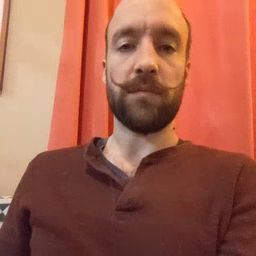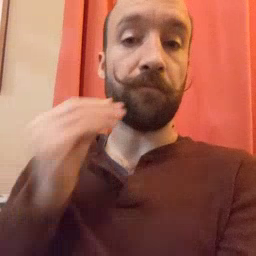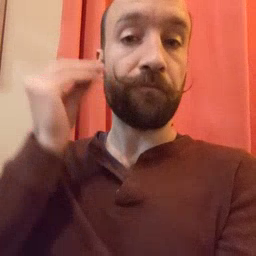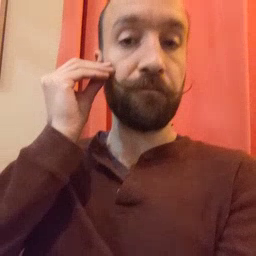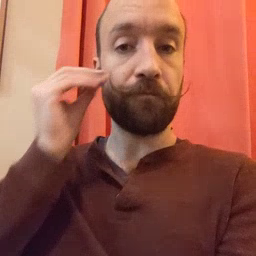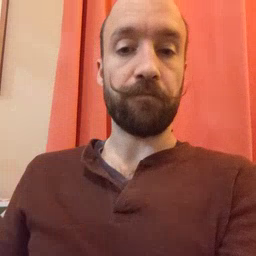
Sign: home